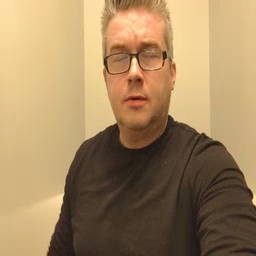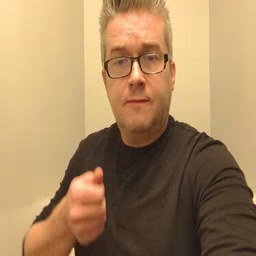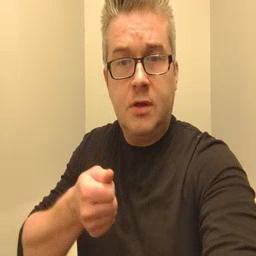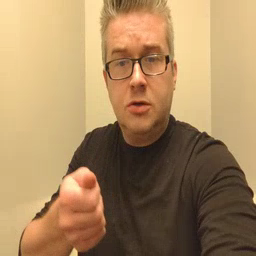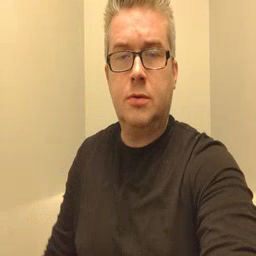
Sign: vacuum